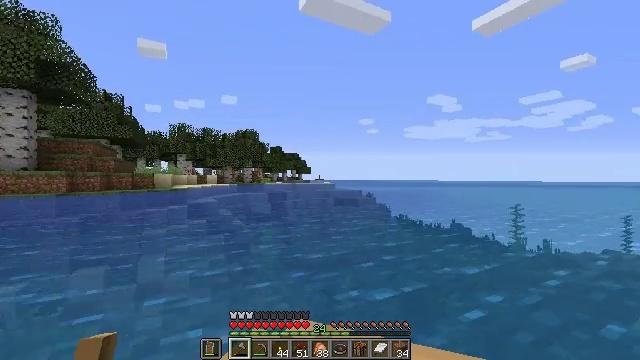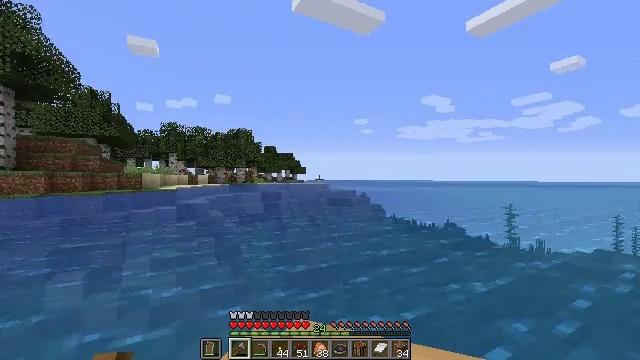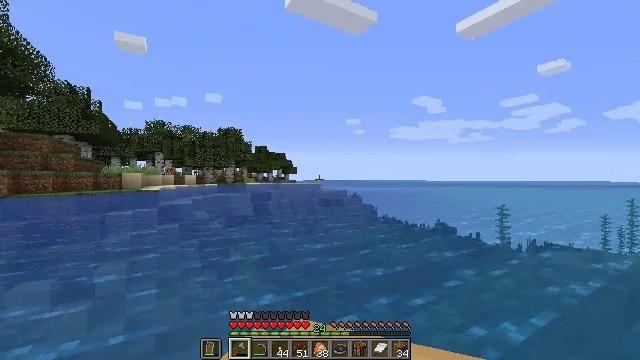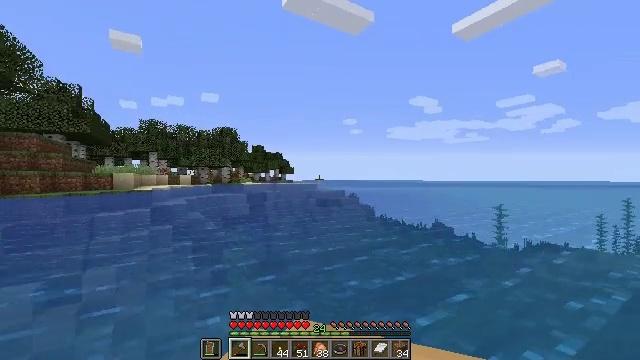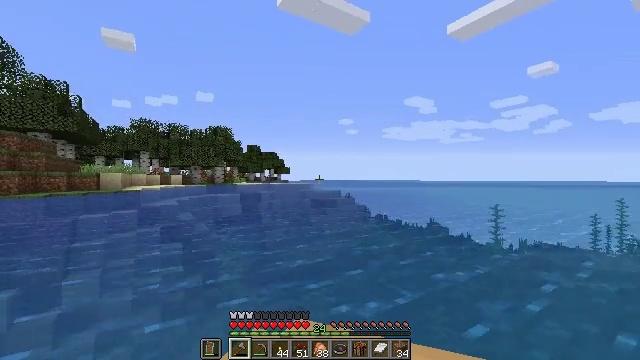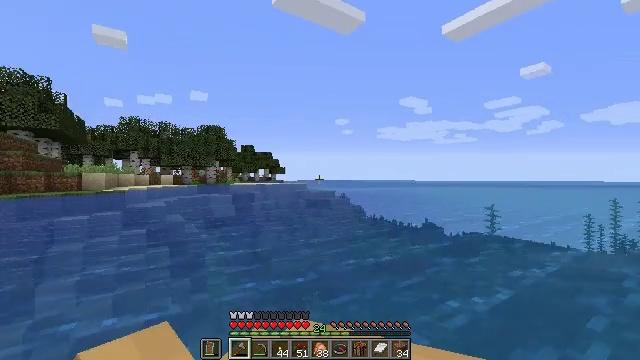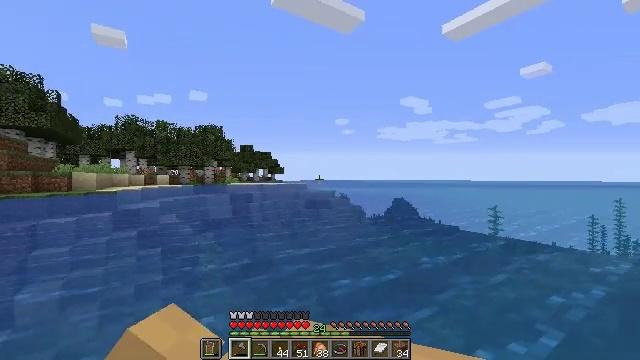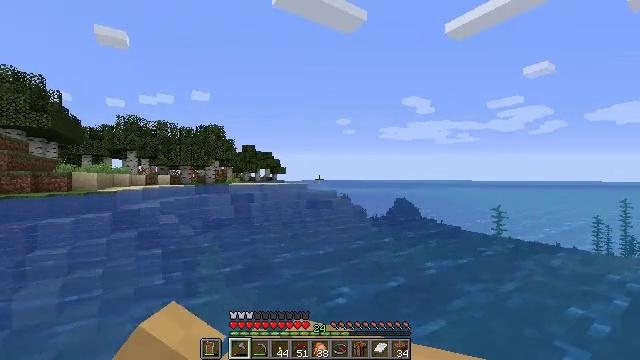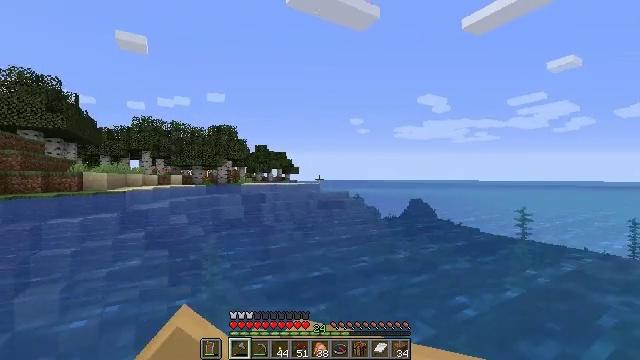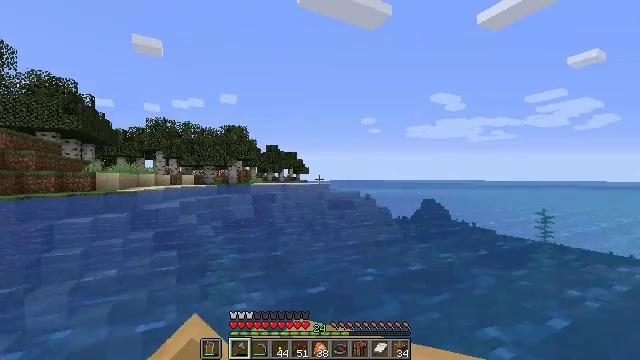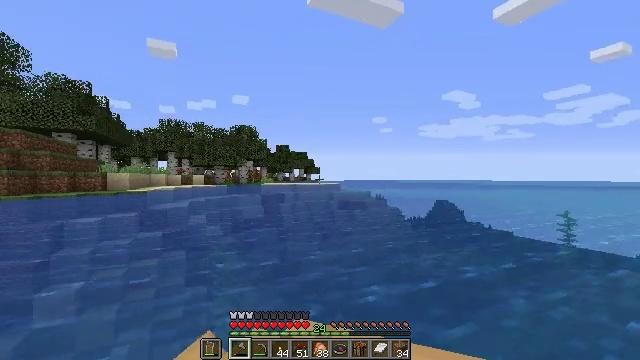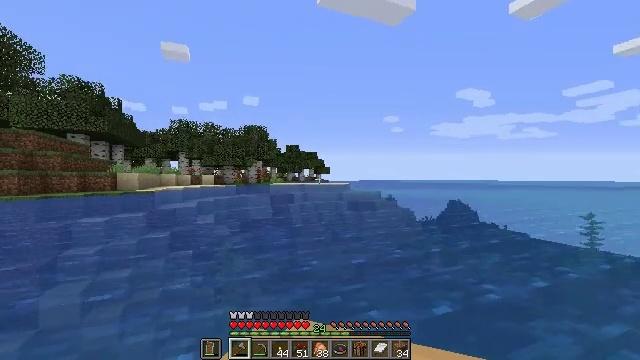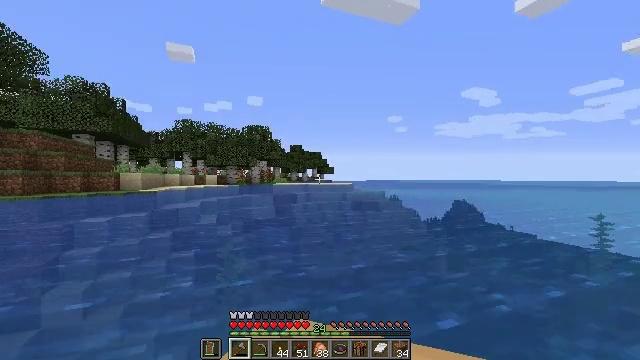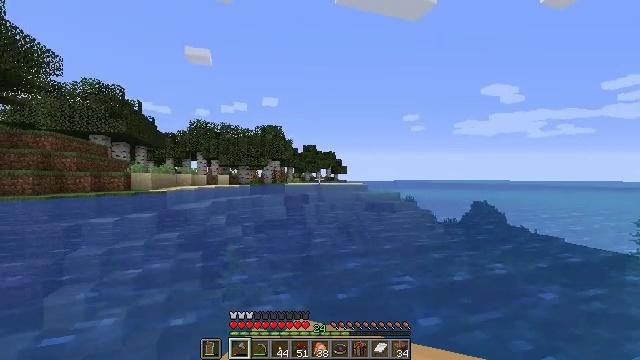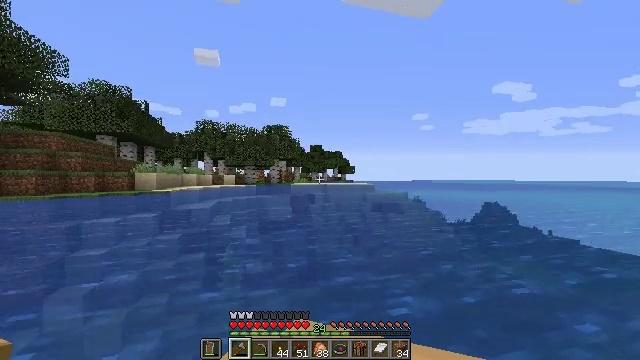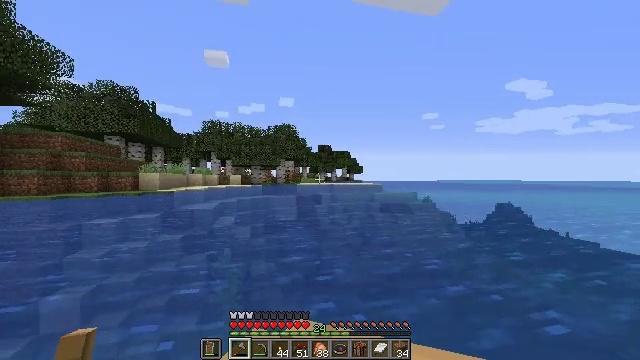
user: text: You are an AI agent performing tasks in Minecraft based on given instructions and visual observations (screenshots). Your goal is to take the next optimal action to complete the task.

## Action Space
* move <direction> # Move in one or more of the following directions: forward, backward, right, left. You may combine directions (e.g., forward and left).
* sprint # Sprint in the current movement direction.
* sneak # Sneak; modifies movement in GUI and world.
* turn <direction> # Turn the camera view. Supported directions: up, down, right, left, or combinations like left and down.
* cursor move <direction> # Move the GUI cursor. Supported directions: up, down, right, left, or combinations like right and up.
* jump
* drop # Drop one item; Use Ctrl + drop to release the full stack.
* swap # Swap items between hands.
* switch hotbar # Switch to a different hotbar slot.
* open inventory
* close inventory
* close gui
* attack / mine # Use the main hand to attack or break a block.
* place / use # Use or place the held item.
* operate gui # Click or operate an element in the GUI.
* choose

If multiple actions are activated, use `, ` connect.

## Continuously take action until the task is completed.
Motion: motion action
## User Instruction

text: Use hand or tool to break sea pickles.
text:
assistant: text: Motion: move forward
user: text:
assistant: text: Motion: move forward
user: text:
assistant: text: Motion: move forward
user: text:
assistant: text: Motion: move forward
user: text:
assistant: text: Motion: move forward and move left
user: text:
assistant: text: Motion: move forward and move left
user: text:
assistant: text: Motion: move forward and move left
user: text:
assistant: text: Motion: move forward and move left
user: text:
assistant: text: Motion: move forward
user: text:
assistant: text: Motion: move forward
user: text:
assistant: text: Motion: move forward
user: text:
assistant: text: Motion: move forward
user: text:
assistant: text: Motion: move forward
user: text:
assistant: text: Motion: move forward
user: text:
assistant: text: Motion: move forward
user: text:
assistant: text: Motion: move forward
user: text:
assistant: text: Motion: move forward and move right
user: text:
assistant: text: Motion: move forward and move right
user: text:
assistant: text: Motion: move forward and move right
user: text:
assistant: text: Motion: move forward
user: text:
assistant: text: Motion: move forward
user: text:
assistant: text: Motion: move forward
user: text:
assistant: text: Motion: move forward
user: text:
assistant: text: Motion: move forward
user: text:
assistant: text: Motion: move forward
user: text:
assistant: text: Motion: move forward
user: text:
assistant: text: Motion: move forward
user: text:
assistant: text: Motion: move forward
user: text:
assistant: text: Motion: move forward
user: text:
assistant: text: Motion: move forward